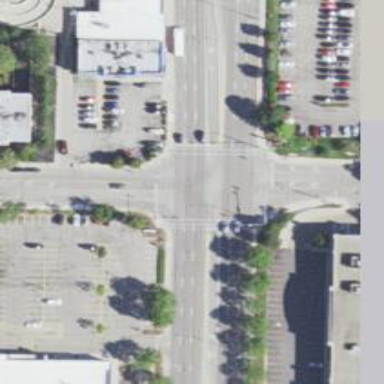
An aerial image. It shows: Footway crossing with line markings.